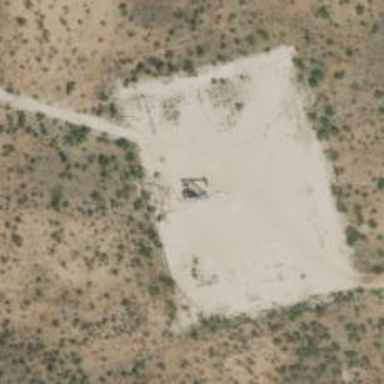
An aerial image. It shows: Petroleum well.